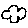
Label: cloud